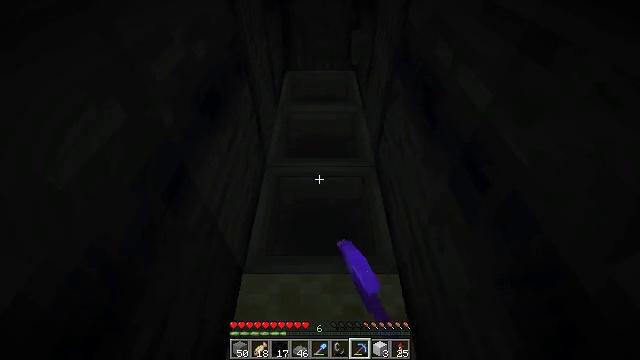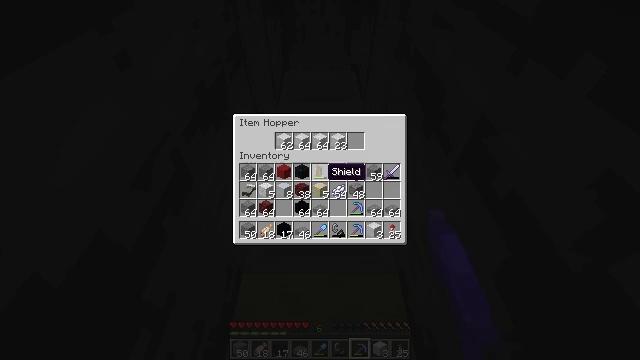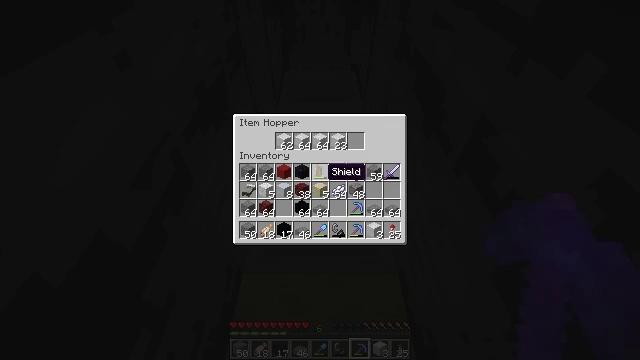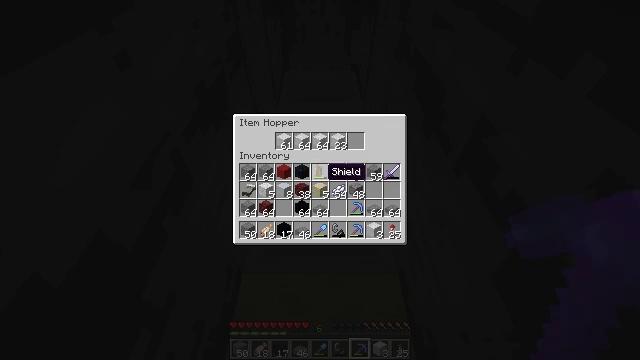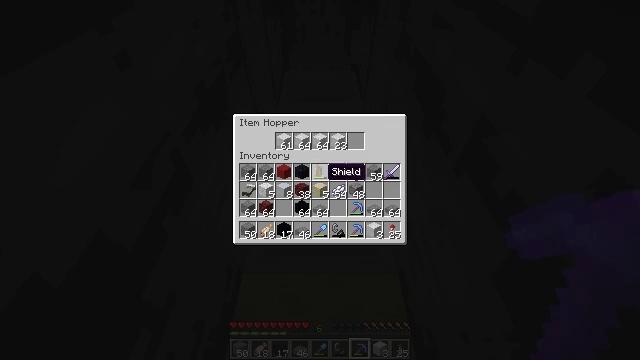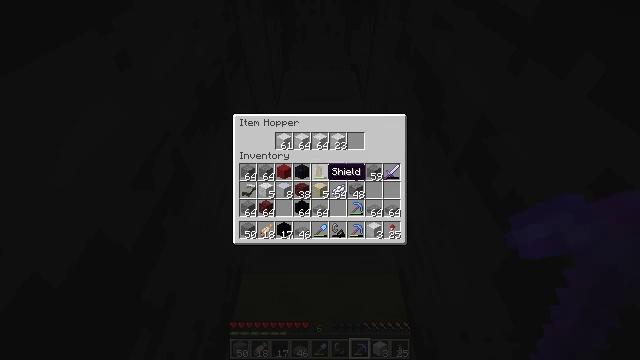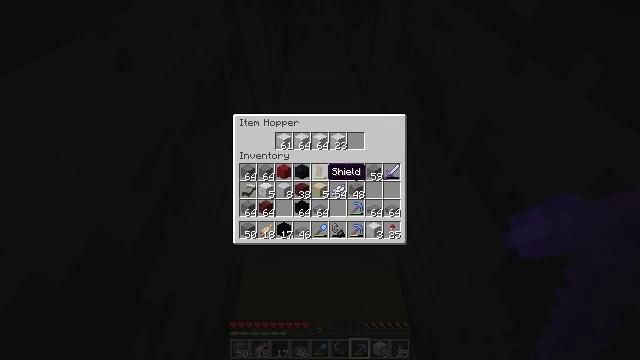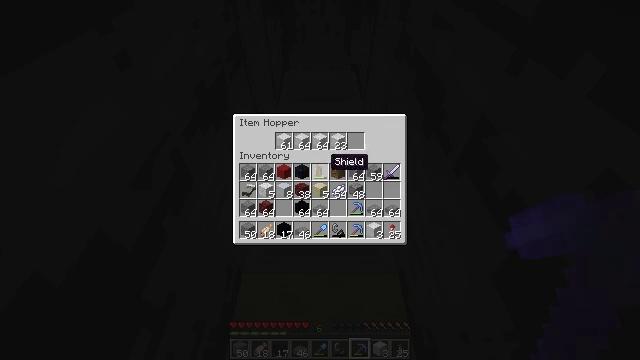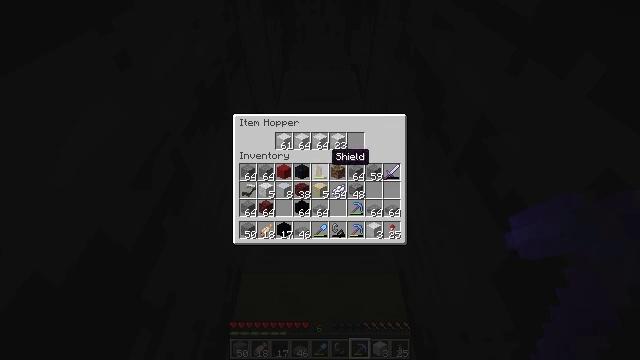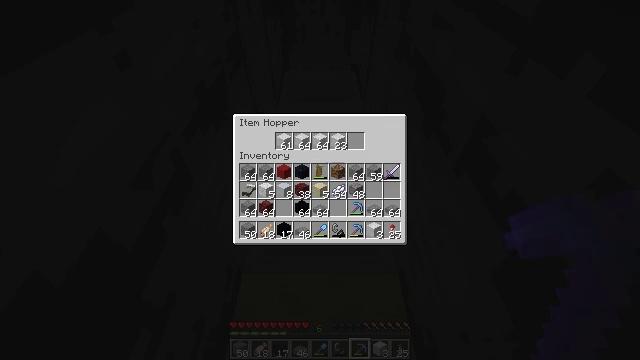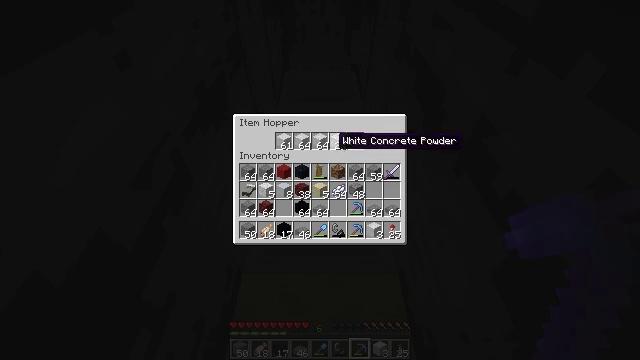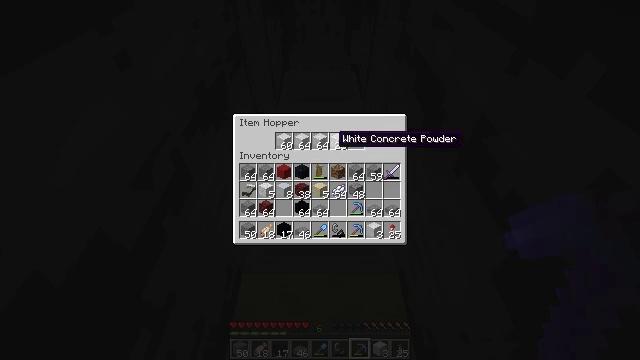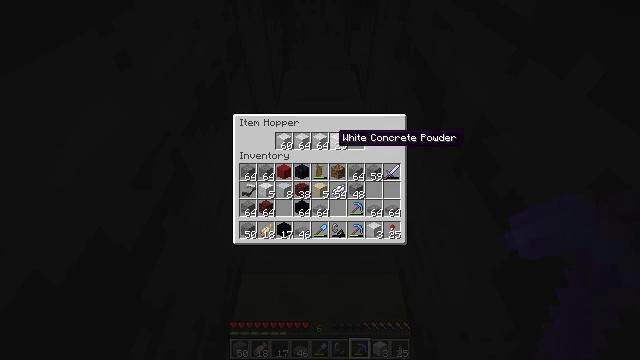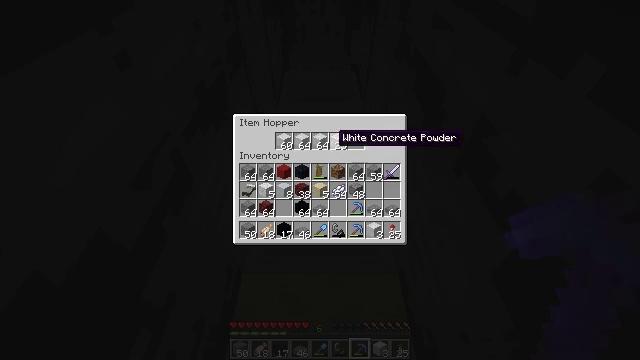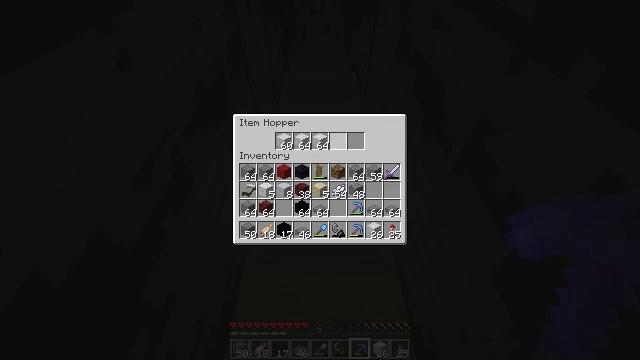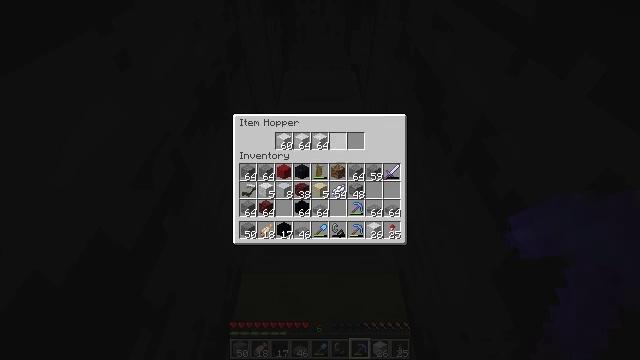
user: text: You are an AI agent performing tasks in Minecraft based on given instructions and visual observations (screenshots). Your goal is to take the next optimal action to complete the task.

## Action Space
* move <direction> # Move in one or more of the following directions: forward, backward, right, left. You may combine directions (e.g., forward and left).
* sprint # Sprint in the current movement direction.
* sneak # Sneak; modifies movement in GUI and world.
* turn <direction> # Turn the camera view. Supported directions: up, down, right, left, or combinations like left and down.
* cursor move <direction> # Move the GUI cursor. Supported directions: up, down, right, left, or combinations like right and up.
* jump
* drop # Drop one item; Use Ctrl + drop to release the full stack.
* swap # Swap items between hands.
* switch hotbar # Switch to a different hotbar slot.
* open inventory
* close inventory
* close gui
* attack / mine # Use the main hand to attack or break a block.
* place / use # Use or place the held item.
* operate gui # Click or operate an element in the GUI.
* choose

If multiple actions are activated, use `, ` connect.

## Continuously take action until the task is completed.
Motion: motion action
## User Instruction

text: Mine white concrete powder.
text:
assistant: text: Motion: open gui
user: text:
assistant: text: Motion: no_op
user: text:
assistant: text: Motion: no_op
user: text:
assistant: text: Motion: no_op
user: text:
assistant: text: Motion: no_op
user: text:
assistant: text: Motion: sneak
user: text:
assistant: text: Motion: sneak, cursor move up
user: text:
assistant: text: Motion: sneak
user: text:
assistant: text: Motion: sneak, cursor move up
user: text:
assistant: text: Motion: sneak
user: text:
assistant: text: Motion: sneak
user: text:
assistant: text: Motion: sneak
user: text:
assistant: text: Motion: sneak
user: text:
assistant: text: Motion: sneak, choose
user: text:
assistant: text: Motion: sneak, choose
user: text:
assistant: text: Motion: sneak, choose
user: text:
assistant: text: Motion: sneak
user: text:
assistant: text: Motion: sneak
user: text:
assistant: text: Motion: sneak
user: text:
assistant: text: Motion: sneak, choose
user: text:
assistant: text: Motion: sneak, choose
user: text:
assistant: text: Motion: sneak, choose
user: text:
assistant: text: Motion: sneak, cursor move left, choose
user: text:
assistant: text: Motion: sneak
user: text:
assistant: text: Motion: sneak
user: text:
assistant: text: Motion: sneak, choose
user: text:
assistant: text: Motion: sneak, choose
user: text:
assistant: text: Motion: sneak, choose
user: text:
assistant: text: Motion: sneak, cursor move left
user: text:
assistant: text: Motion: sneak